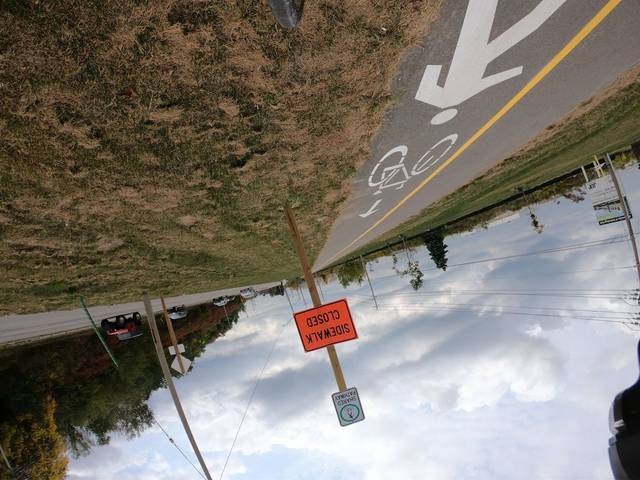
Region: Canada
Coordinates: 43.41, -80.461